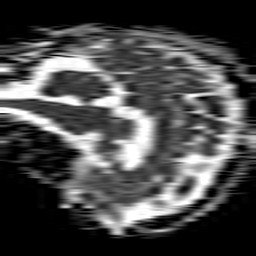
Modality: ADC
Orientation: sagittal
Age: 59
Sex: male
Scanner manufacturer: philips
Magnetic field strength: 1.5 T
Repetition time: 4.6 s
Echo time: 0.08709 s